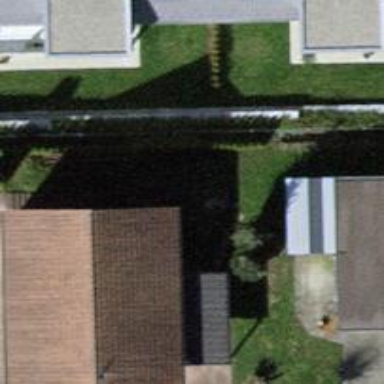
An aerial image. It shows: Simple and straightforward house.